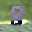
Label: 8